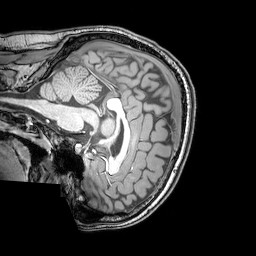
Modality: T1w
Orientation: sagittal
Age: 20
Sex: male
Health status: healthy
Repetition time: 0.081 s
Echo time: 0.037 s